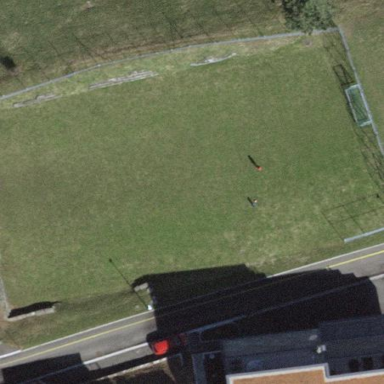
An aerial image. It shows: Pitch designated as leisure land.